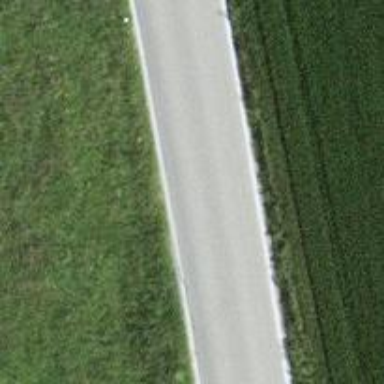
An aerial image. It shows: Asphalt road classified as tertiary.